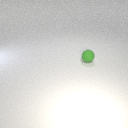
small green rubber sphere